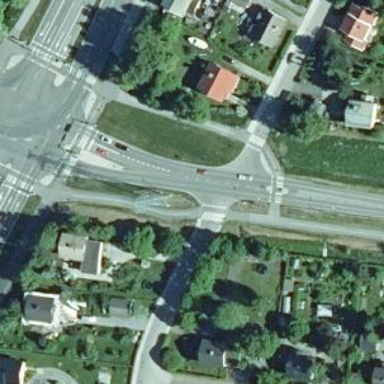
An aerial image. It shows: Marked crossing on asphalt cycleway road.